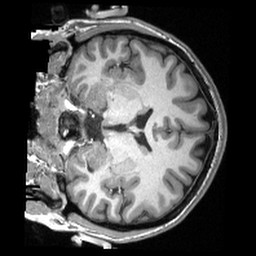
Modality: T1w
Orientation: coronal
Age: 21
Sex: female